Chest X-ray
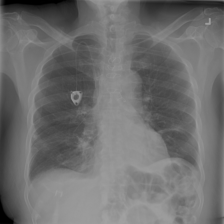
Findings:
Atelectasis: negative
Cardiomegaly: negative
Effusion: negative
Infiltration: negative
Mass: negative
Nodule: negative
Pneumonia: negative
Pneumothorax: negative
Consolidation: negative
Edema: negative
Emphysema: negative
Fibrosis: negative
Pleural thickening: negative
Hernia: negative